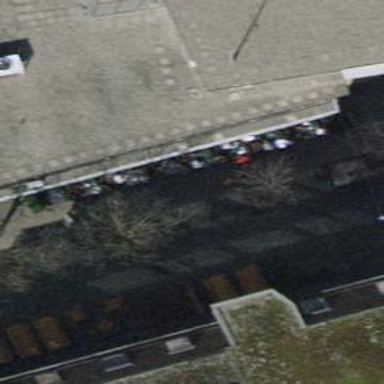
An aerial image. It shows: Bicycle parking area with bollard.